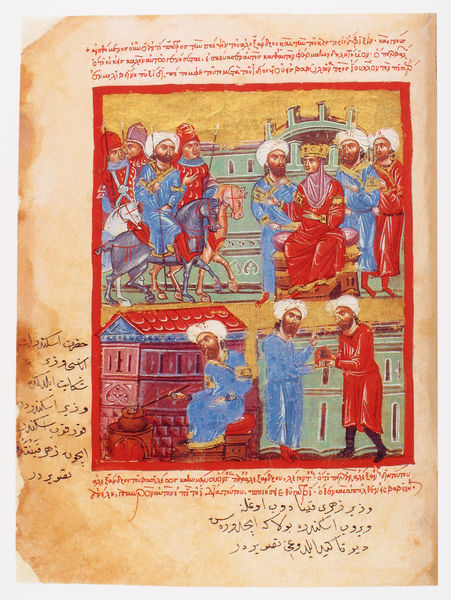
Titel: Der griechische Alexanderroman
Institution: Venedig, Hellenic Institute Codex Gr. 5
Schlagwörter: blau, weiß, grün, menschen, ocker, stadt, bunt, hüte, männer, dach, haus, rot, beige, häuser, handel, ofen, pferd, pferde, reiter, reiten, farbig, schrift, könig, thron, pfeife, buch, orient, orientalisch, druck, pfere, buchseite, arabisch, griechisch, mittelalter, tempel, speere, turban, araber, alexander, codex, muslime, tausch